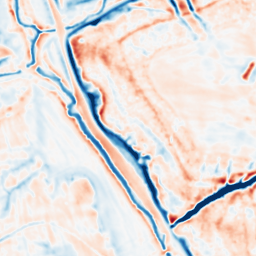
Category: multiscale
Decomposition family: dog
Decomposition parameters: sigma_low: 1
sigma_high: 5
Upsampling method: sinc_hamming
Upsampling parameters: scale: 4
kernel_size: 8
Upsampling scale: 4